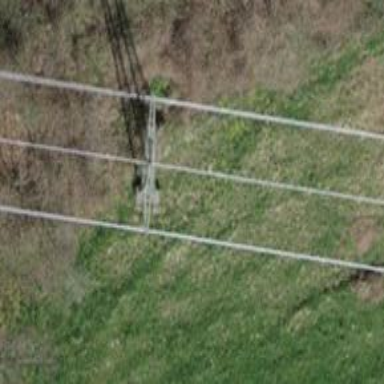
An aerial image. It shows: Lattice structure tower used for power transmission.